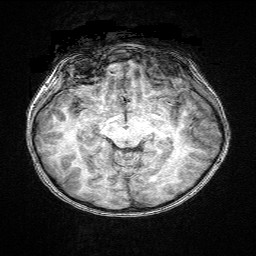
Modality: T1w
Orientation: coronal